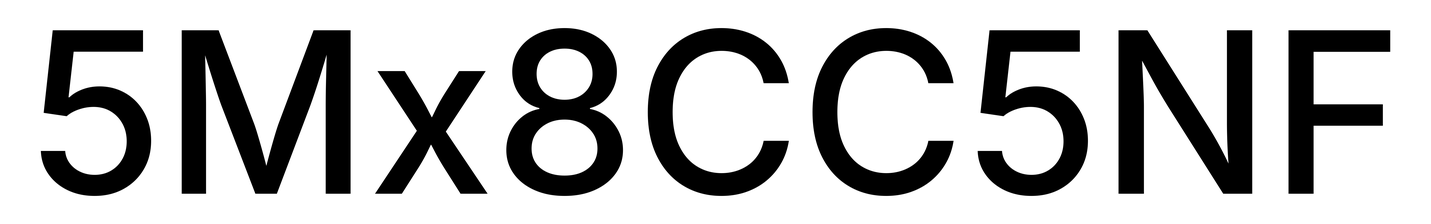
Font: Inter_Medium